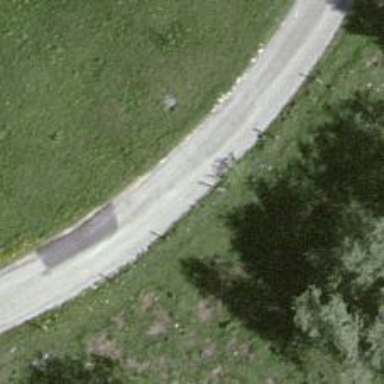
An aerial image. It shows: Well-maintained track road with grade 1 tracktype.